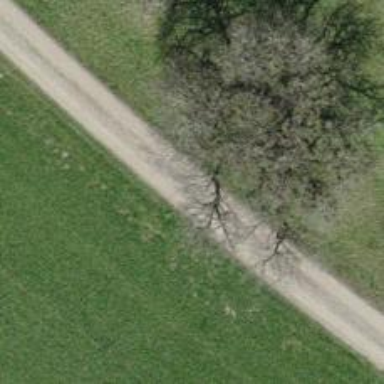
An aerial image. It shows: Agricultural vehicle track with grade3 surface.